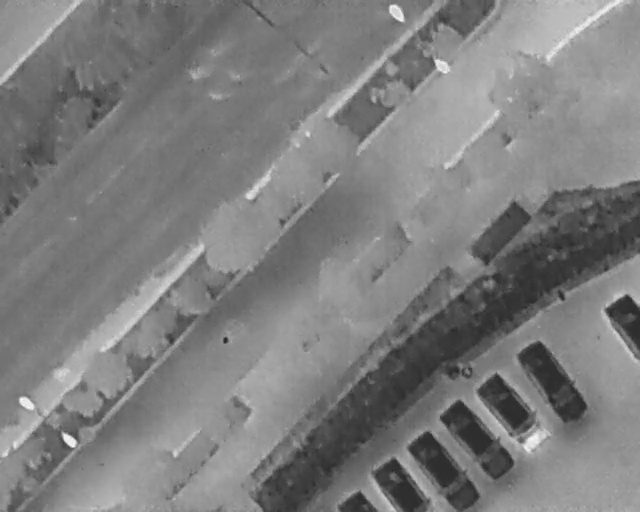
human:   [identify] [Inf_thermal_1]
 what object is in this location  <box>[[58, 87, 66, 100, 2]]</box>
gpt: <ref>1 large car at the bottom</ref>

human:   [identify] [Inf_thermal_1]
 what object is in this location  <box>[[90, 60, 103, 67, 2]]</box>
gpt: <ref>1 medium car at the right</ref>